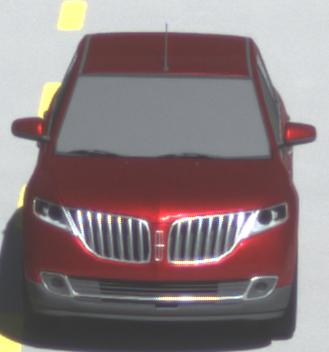
Make: Lincoln
Model: MKX
Detailed model: Gen. 1 CD3
Model produced from: 2010
Model produced until: 2015
Doors: 5
Color: red
Road condition: dry road
Daytime: midday
Contrast: high contrast